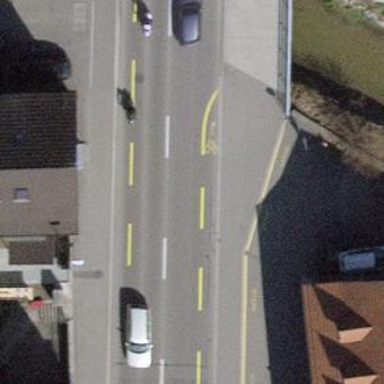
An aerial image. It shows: Secondary road with asphalt surface and dedicated cycle lane.